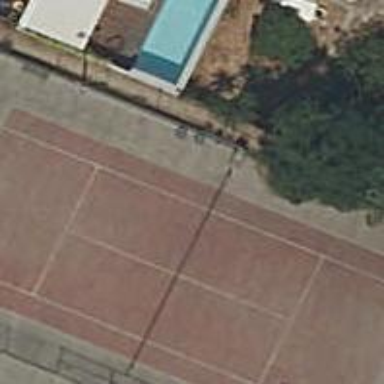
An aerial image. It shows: Tennis court in leisure pitch.